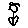
Label: flower